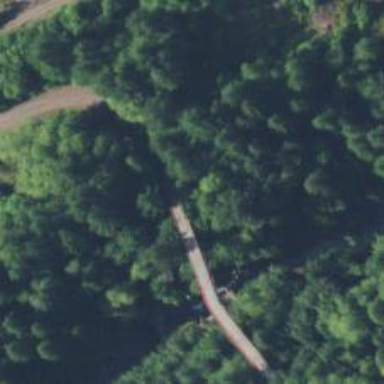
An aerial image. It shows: Service road on bridge over abandoned railway.